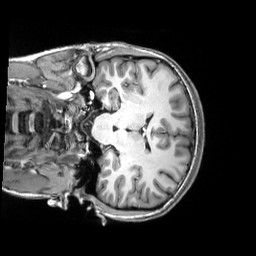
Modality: T1w
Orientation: coronal
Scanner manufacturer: siemens
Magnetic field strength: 3 T
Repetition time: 2.5 s
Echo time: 0.00343 s